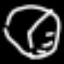
Label: clock